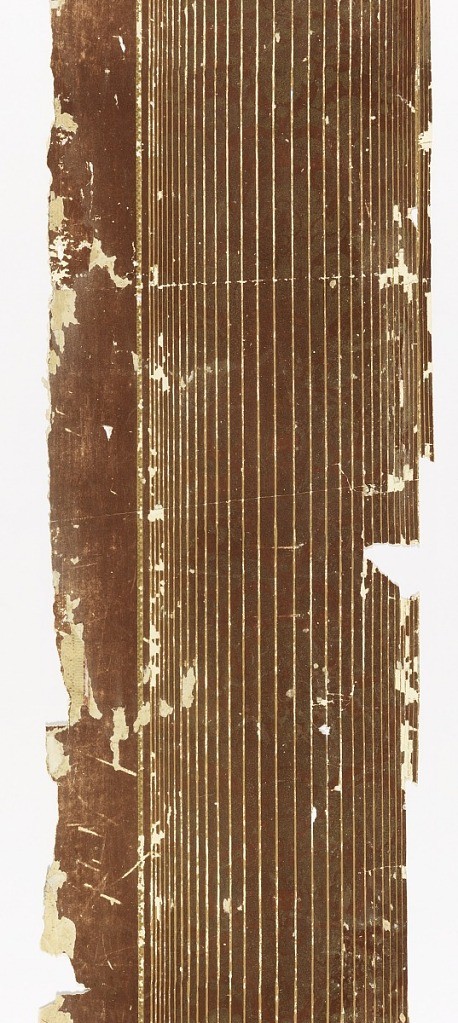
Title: Sidewall
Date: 1840–70
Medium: Block-printed and flocked
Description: Dark rust-colored flocked stripes, increasing and decreasing in width to simulate fluted column, alternating with narrow beige stripes, overprinted with floral scrolling motif. Large band of flocked area running along one side.